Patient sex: F
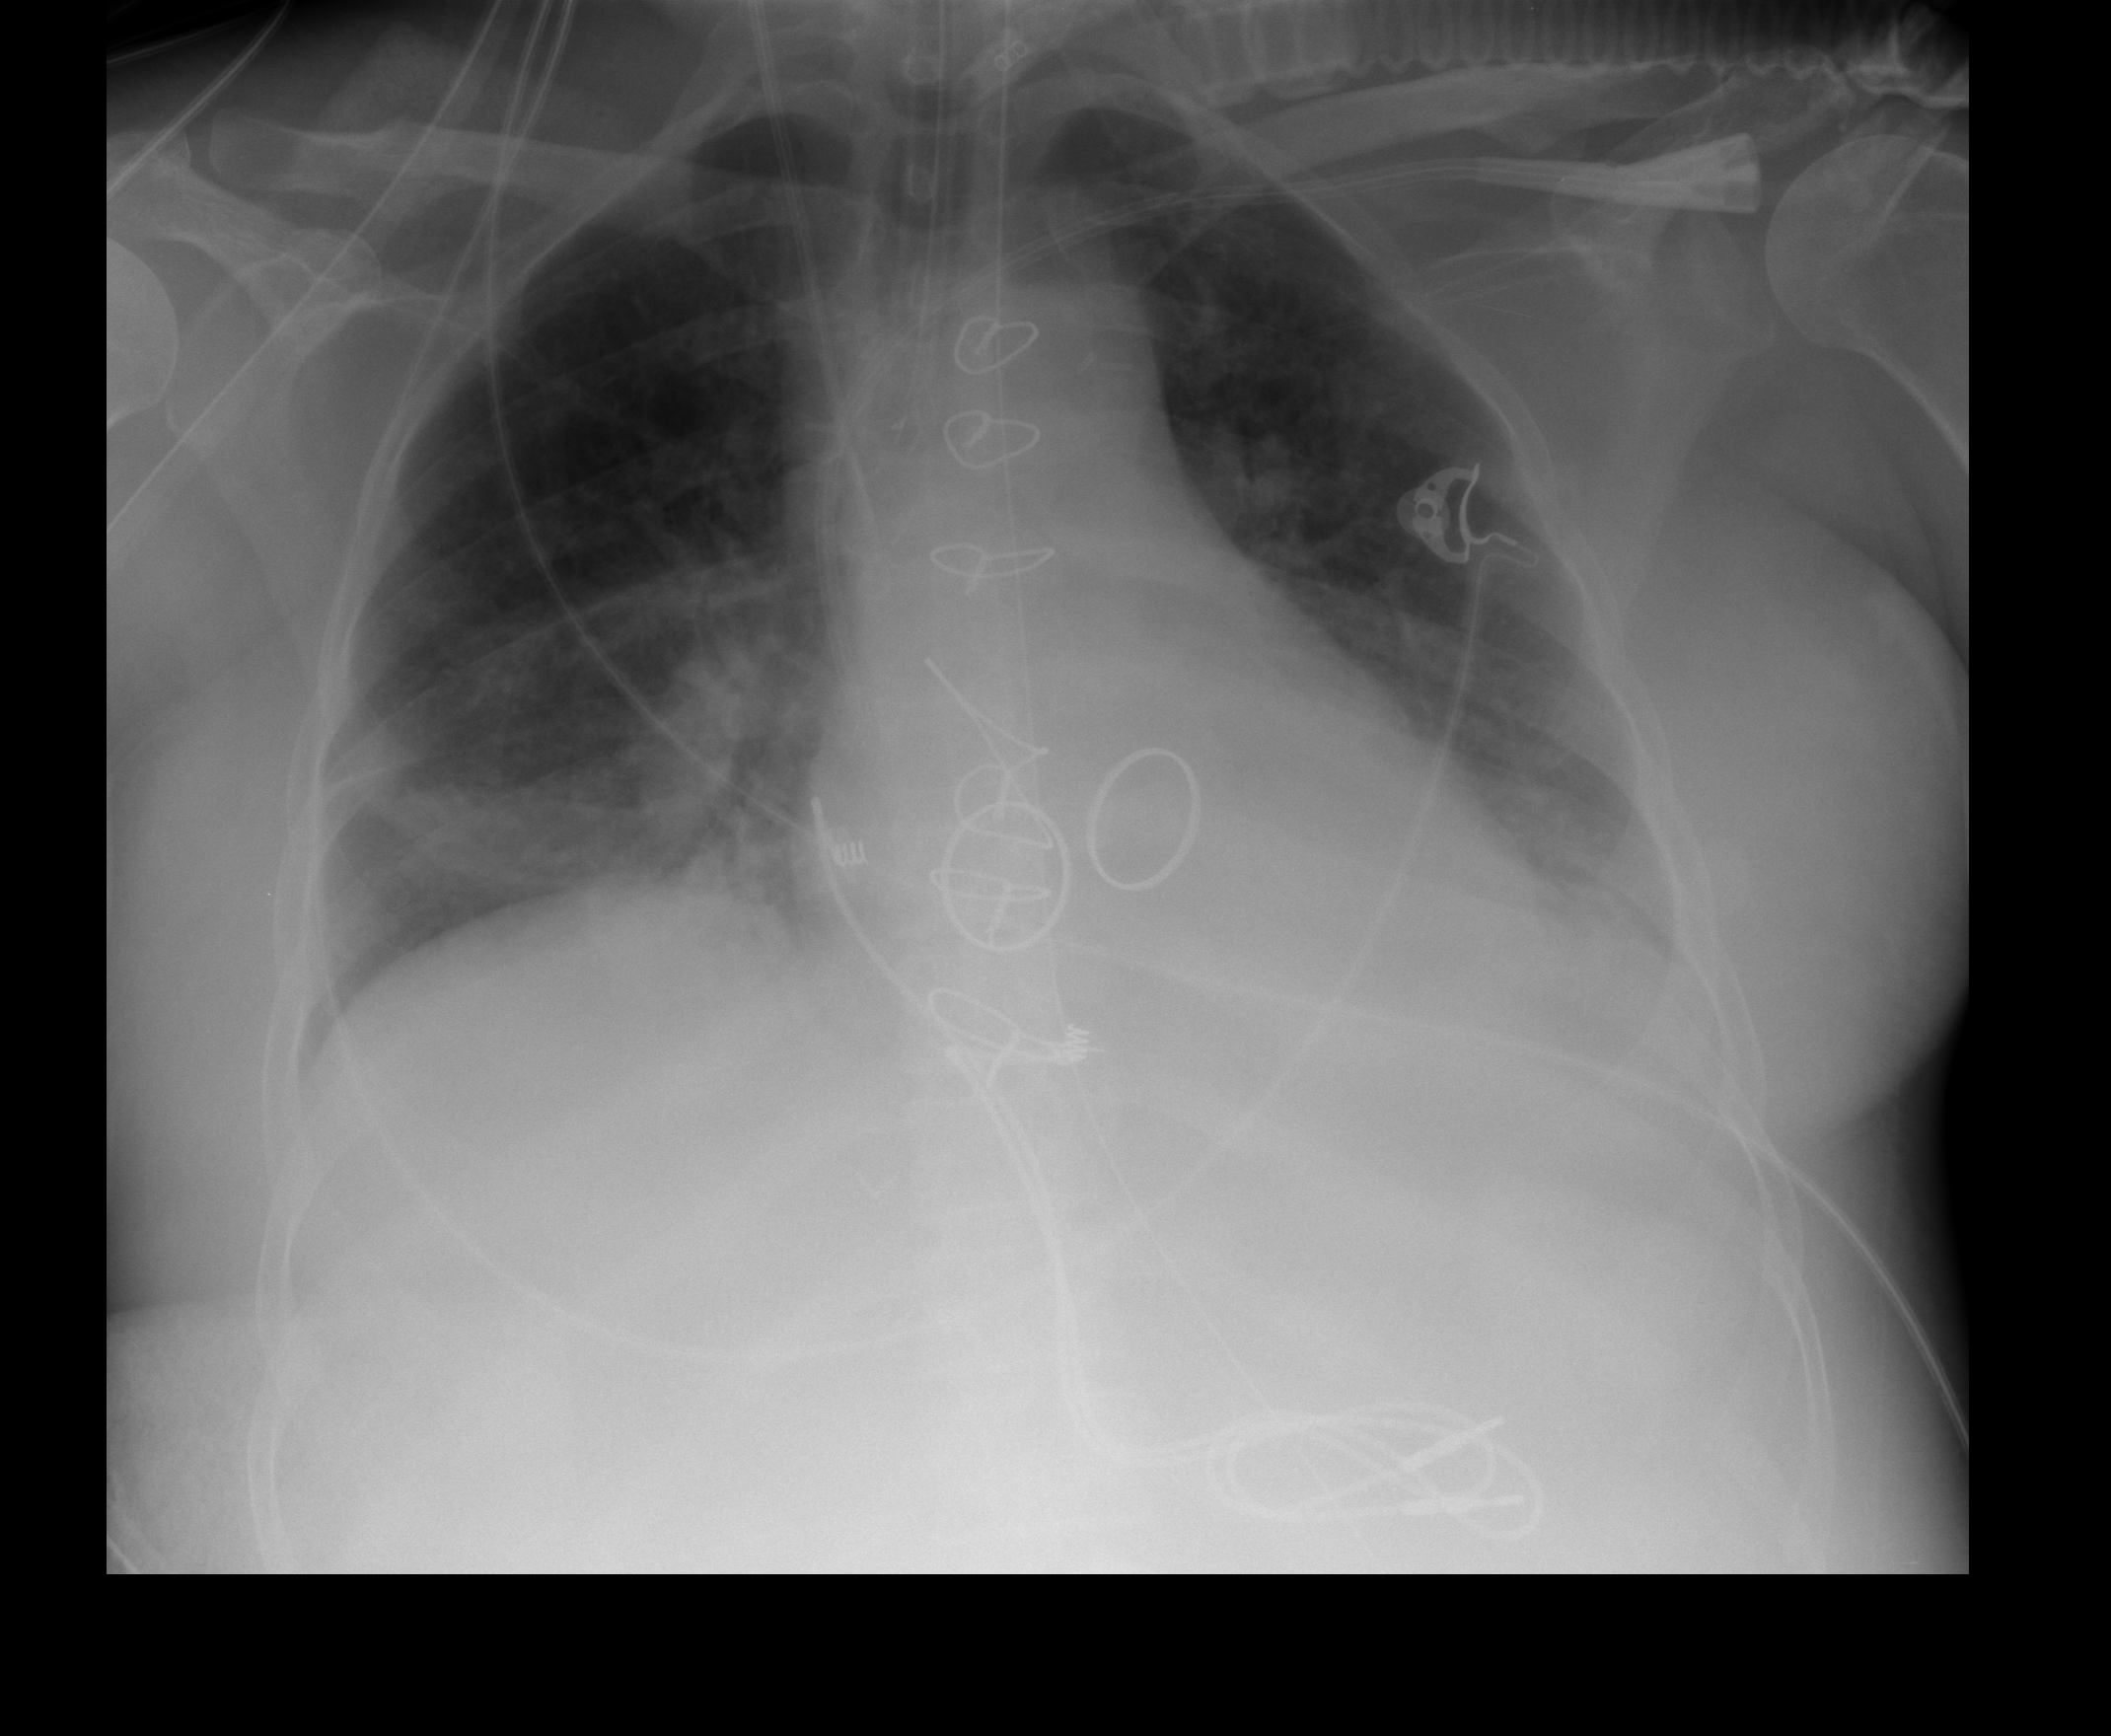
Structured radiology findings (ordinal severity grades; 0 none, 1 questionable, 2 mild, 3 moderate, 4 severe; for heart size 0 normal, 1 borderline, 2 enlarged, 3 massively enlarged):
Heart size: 0
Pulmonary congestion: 2
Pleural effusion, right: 0
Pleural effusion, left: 2
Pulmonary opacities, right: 2
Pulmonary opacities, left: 0
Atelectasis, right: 2
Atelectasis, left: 2